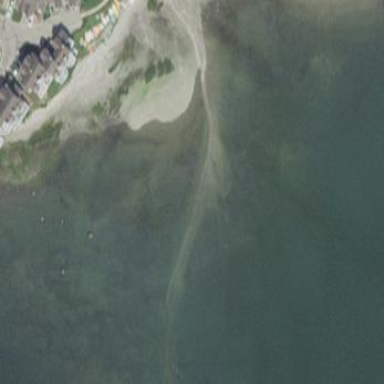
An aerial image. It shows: Beach with dirt/sand surface.